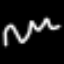
Label: squiggle